Chest X-ray. View position: PA
Patient age: 47
Patient sex: M
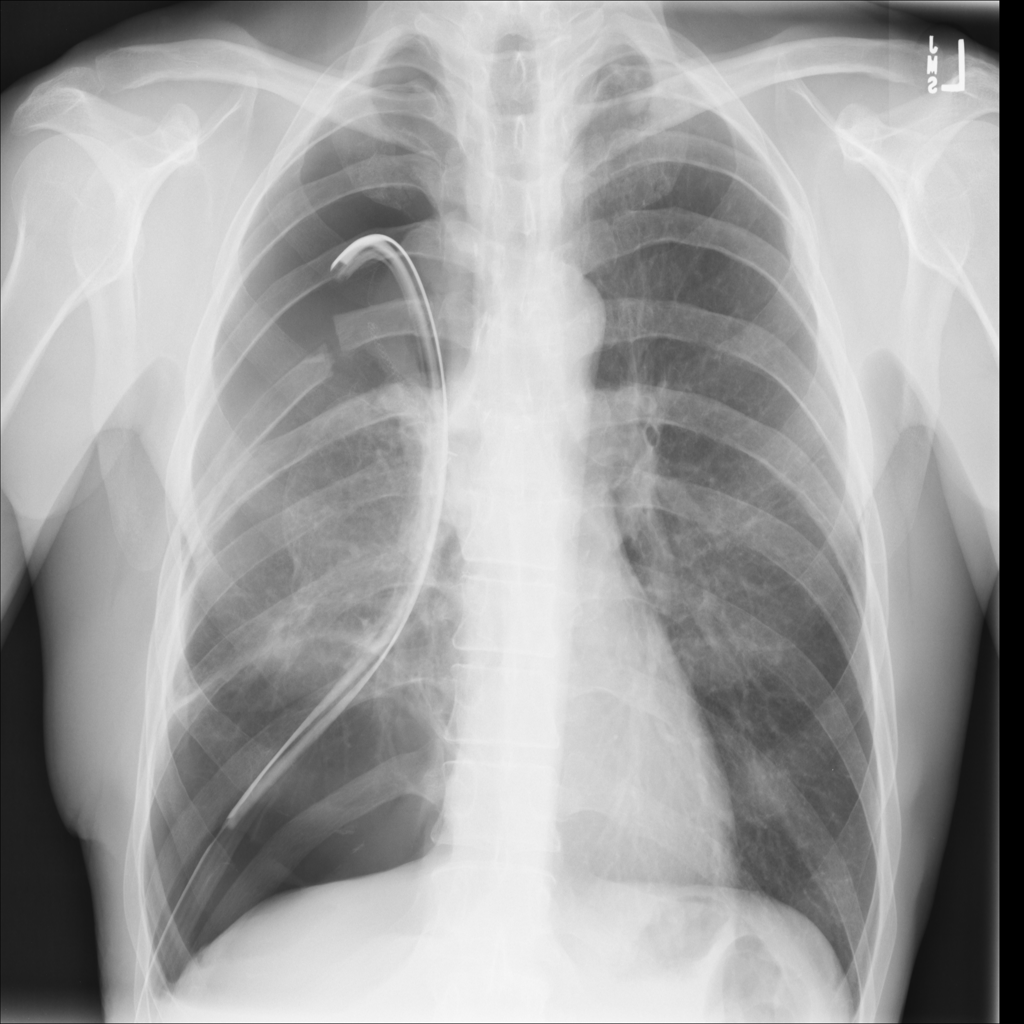
Finding: Pneumothorax